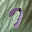
Label: 7